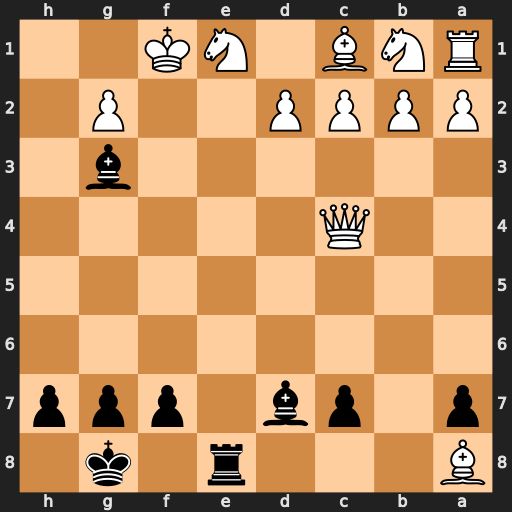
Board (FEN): B3r1k1/p1pb1ppp/8/8/2Q5/6b1/PPPP2P1/RNB1NK2
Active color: b
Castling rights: -
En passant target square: -
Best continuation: Rxe1#